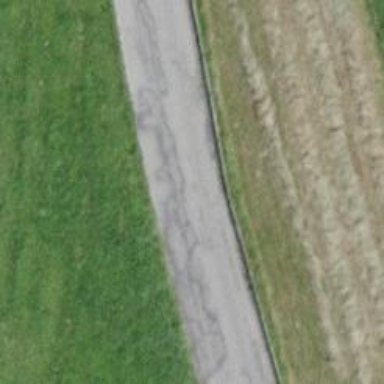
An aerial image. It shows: Unclassified road with asphalt surface.